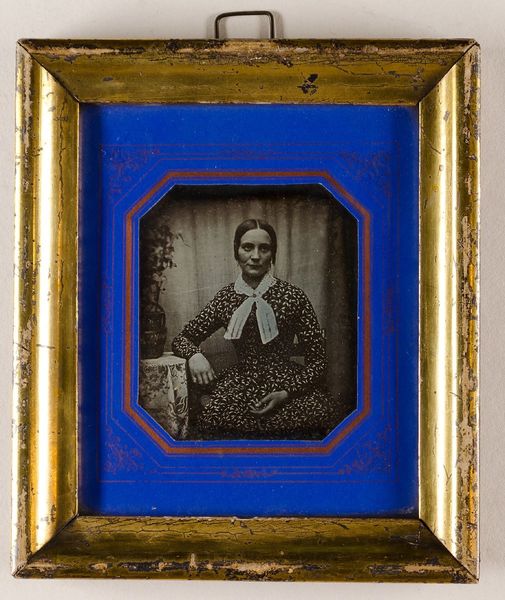
Titel: Fräulein M. Gründahl
Künstler: G. L. Buschbaum
Standort: Hamburg
Institution: Museum für Kunst und Gewerbe Hamburg
Schlagwörter: frau, gesten, portrait, figur, person, foto, fotografie, photographie, photo, gerahmt, lichtbild, daguerreotypie, historische, bildwerke, angewandte und bildende kunst, hessische systematik, porträt, persönlichkeit, armhaltungen, porträtfotografie, porträtphotographie, hüftbild